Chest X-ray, PA view. Patient: 39 years old, sex F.
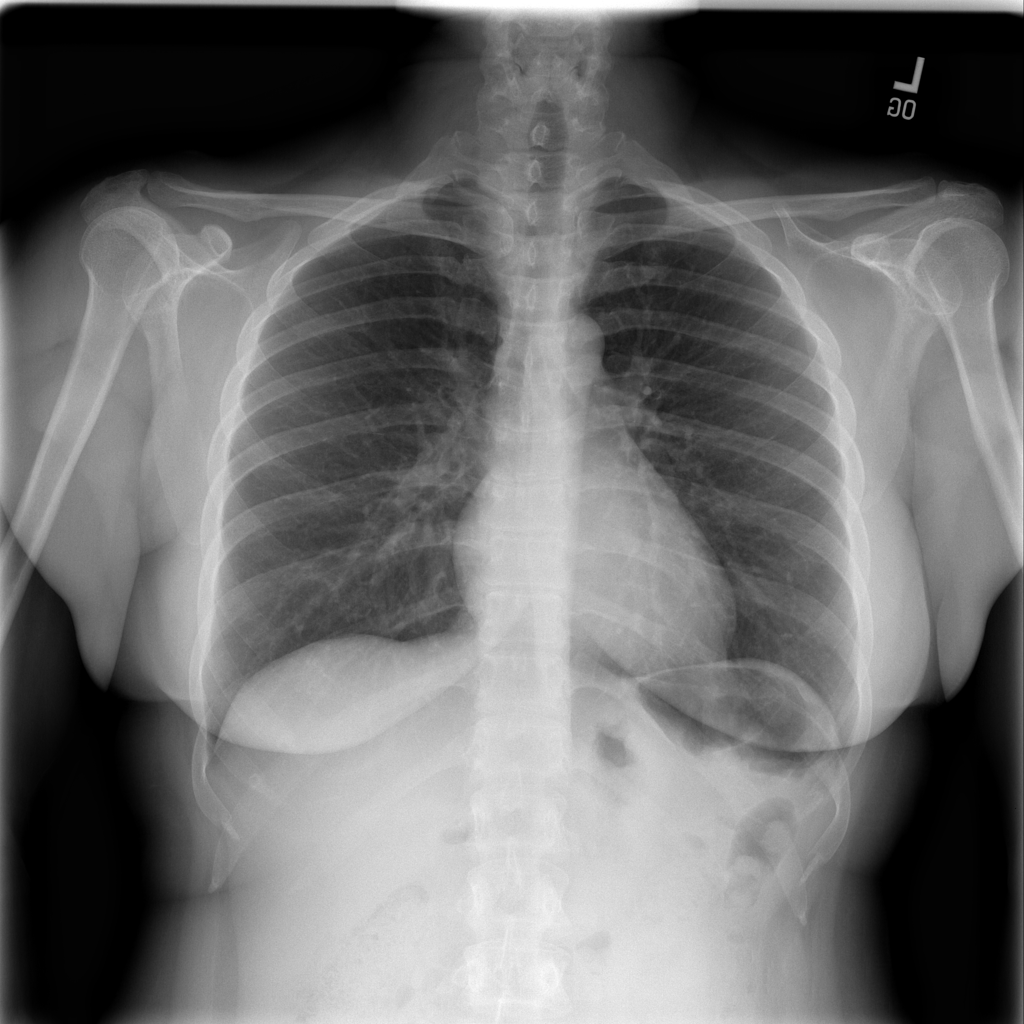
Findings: No Finding